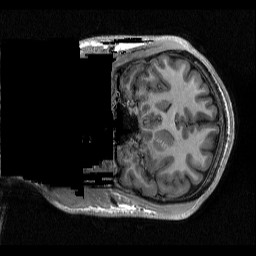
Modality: T1w
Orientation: coronal
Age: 23
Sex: male
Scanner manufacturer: siemens
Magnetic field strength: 3 T
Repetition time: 2.3 s
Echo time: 0.00298 s